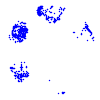
Particle: proton